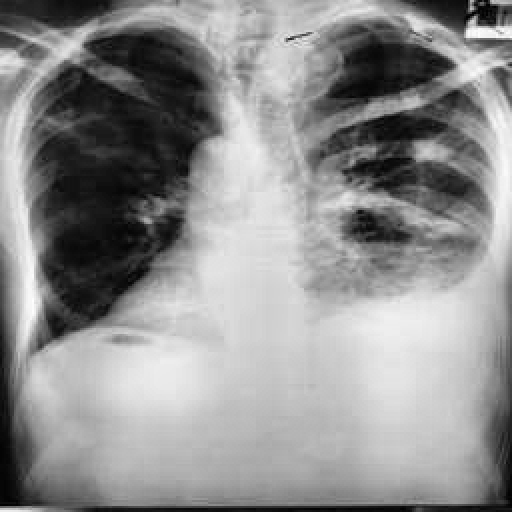
Finding: TUBERCULOSIS